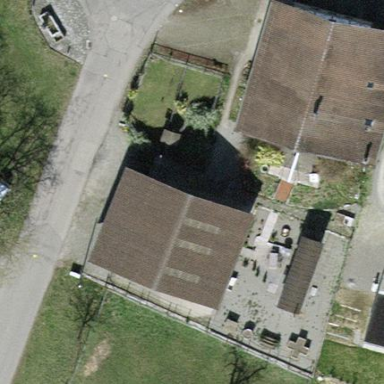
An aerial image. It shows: Farm auxiliary building with gabled roof.